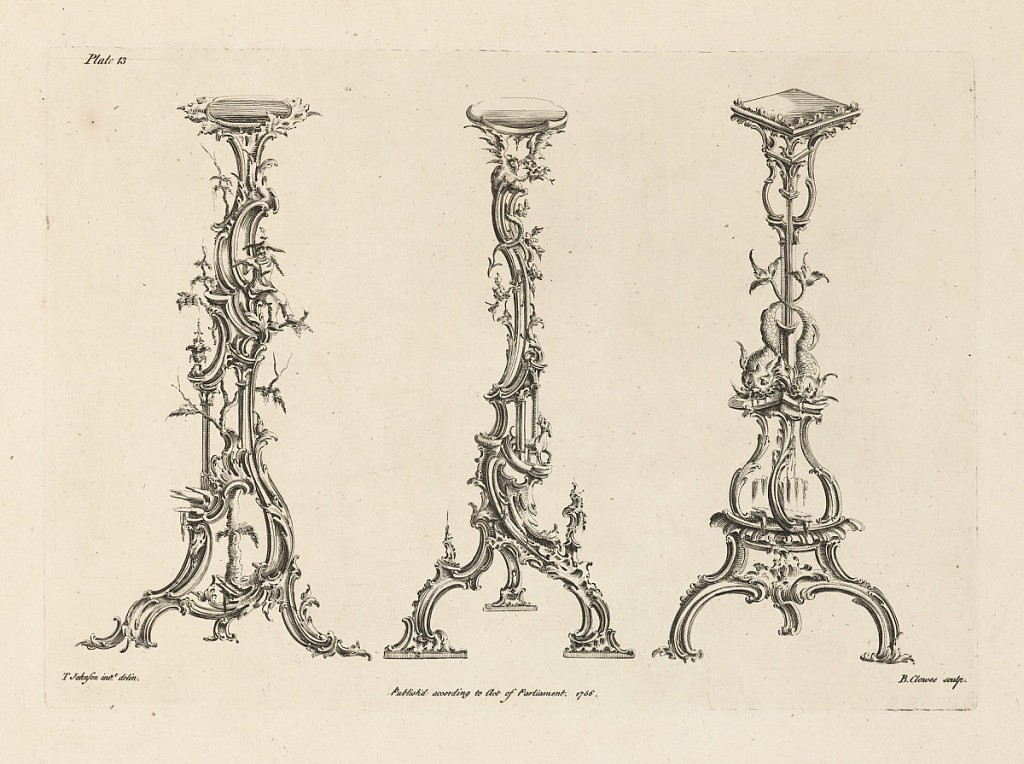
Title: Three Designs for Torcheres in the Chinese Taste (Plate 13 of "One Hundred and Fifty New Designs")
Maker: Thomas Johnson, English, 1714–1778
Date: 1756
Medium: Engraving on paper
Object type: Print
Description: Three designs for torcheres in the Chinoiserie style. Right, scroll work, supporting two dolphins with intertwined tails. Center, heavy rocaille, with a dog where the legs intersect, and a dragon on top. Left, rocaille work, with tree branches and a flute player. Bottom, the artists' names and date.